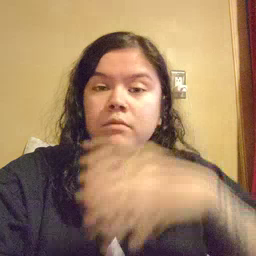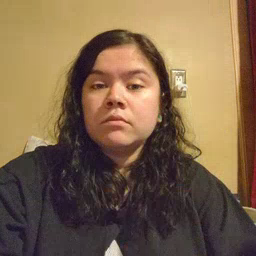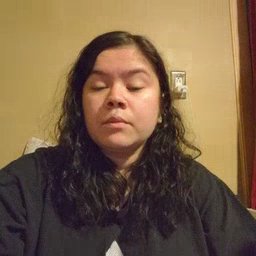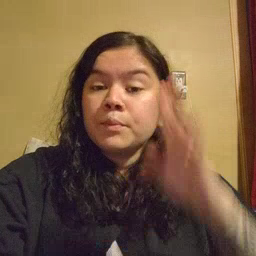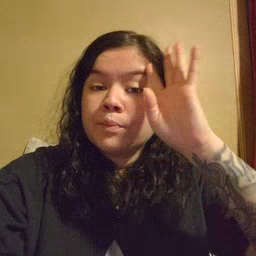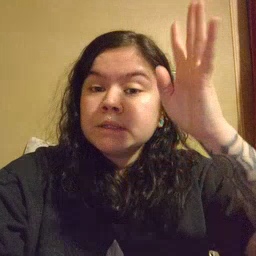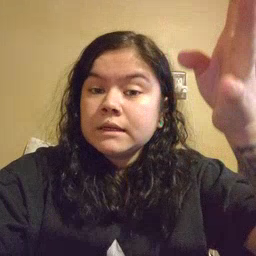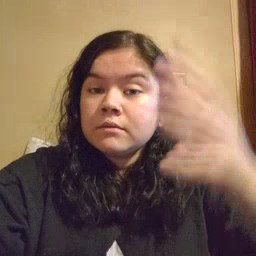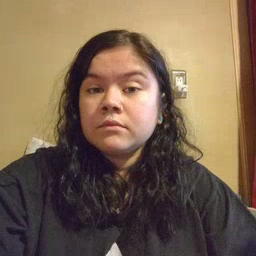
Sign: pretend